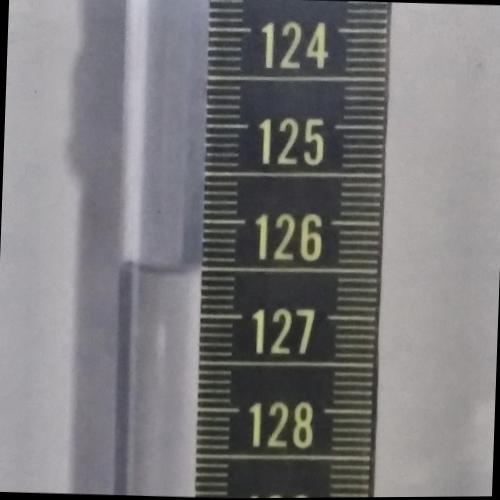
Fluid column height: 126.5 cm